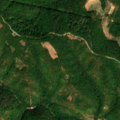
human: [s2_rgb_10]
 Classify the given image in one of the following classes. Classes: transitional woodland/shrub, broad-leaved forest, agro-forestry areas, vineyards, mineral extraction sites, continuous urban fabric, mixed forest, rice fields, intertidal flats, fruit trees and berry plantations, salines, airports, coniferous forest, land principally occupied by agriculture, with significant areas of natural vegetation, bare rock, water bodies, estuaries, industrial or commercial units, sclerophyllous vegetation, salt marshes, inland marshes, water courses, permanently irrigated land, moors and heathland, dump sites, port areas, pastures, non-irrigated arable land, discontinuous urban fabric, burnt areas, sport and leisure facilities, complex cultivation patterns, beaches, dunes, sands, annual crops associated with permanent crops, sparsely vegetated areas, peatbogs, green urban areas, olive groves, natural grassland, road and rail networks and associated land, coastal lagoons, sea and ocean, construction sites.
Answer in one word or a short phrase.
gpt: pastures, land principally occupied by agriculture, with significant areas of natural vegetation, broad-leaved forest